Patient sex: M
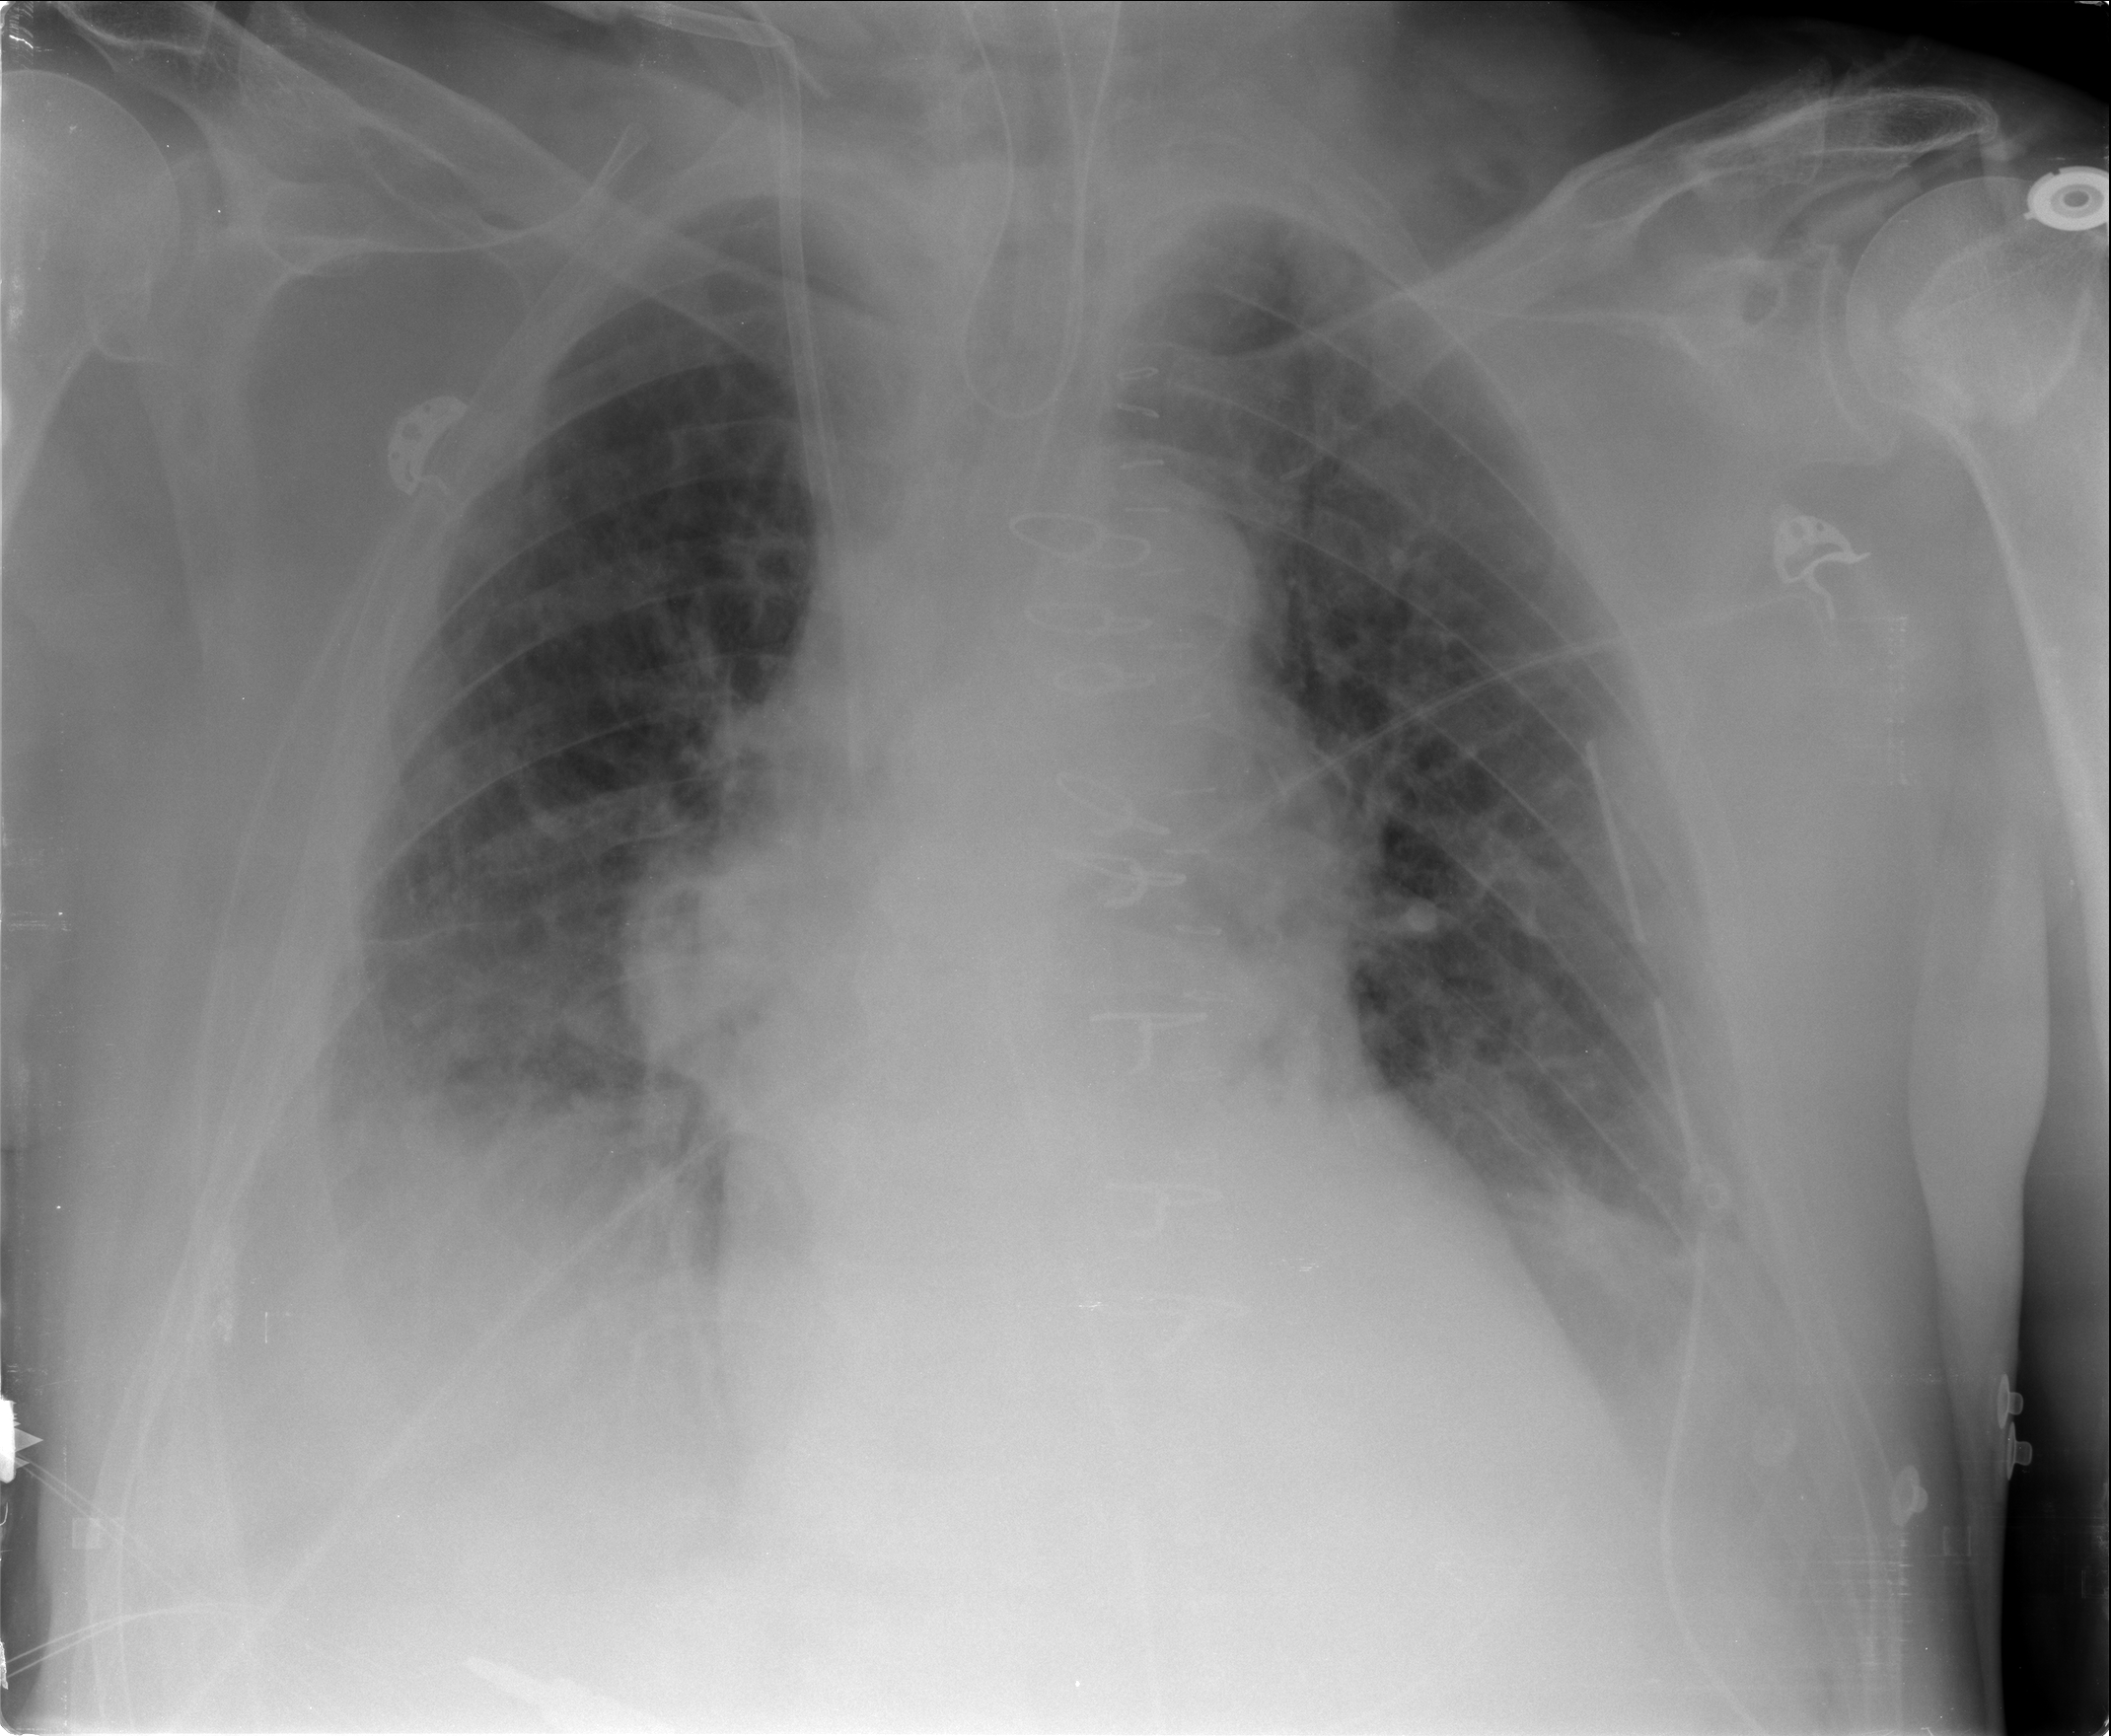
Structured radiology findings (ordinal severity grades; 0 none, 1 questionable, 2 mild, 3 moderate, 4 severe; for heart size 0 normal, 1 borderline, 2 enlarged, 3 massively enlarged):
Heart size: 0
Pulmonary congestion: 2
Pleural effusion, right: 2
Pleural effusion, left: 2
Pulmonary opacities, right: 0
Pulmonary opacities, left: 0
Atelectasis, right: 0
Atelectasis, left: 0